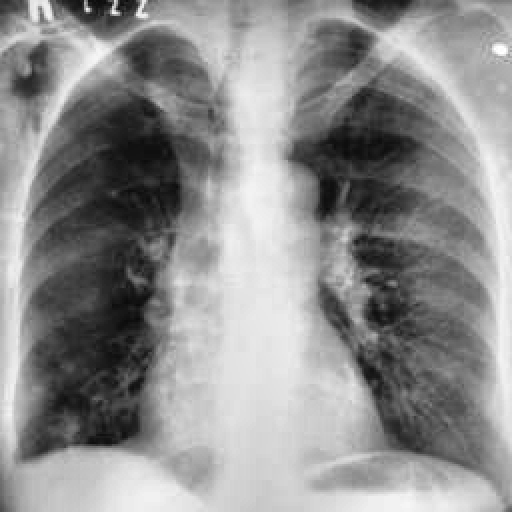
Finding: TUBERCULOSIS